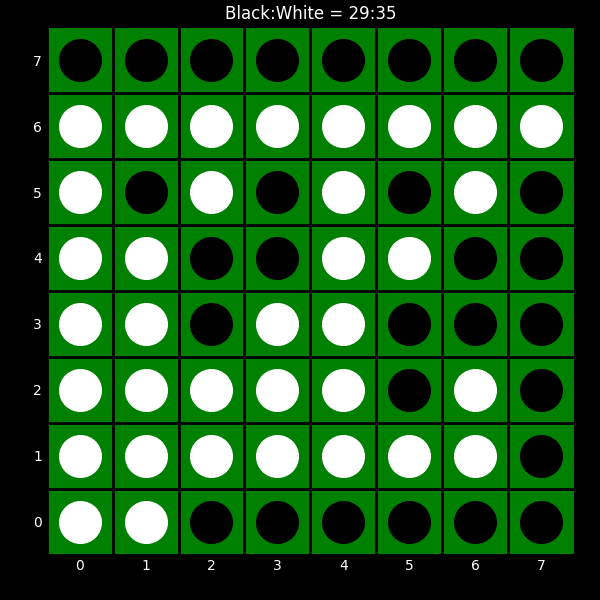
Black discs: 29
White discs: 35